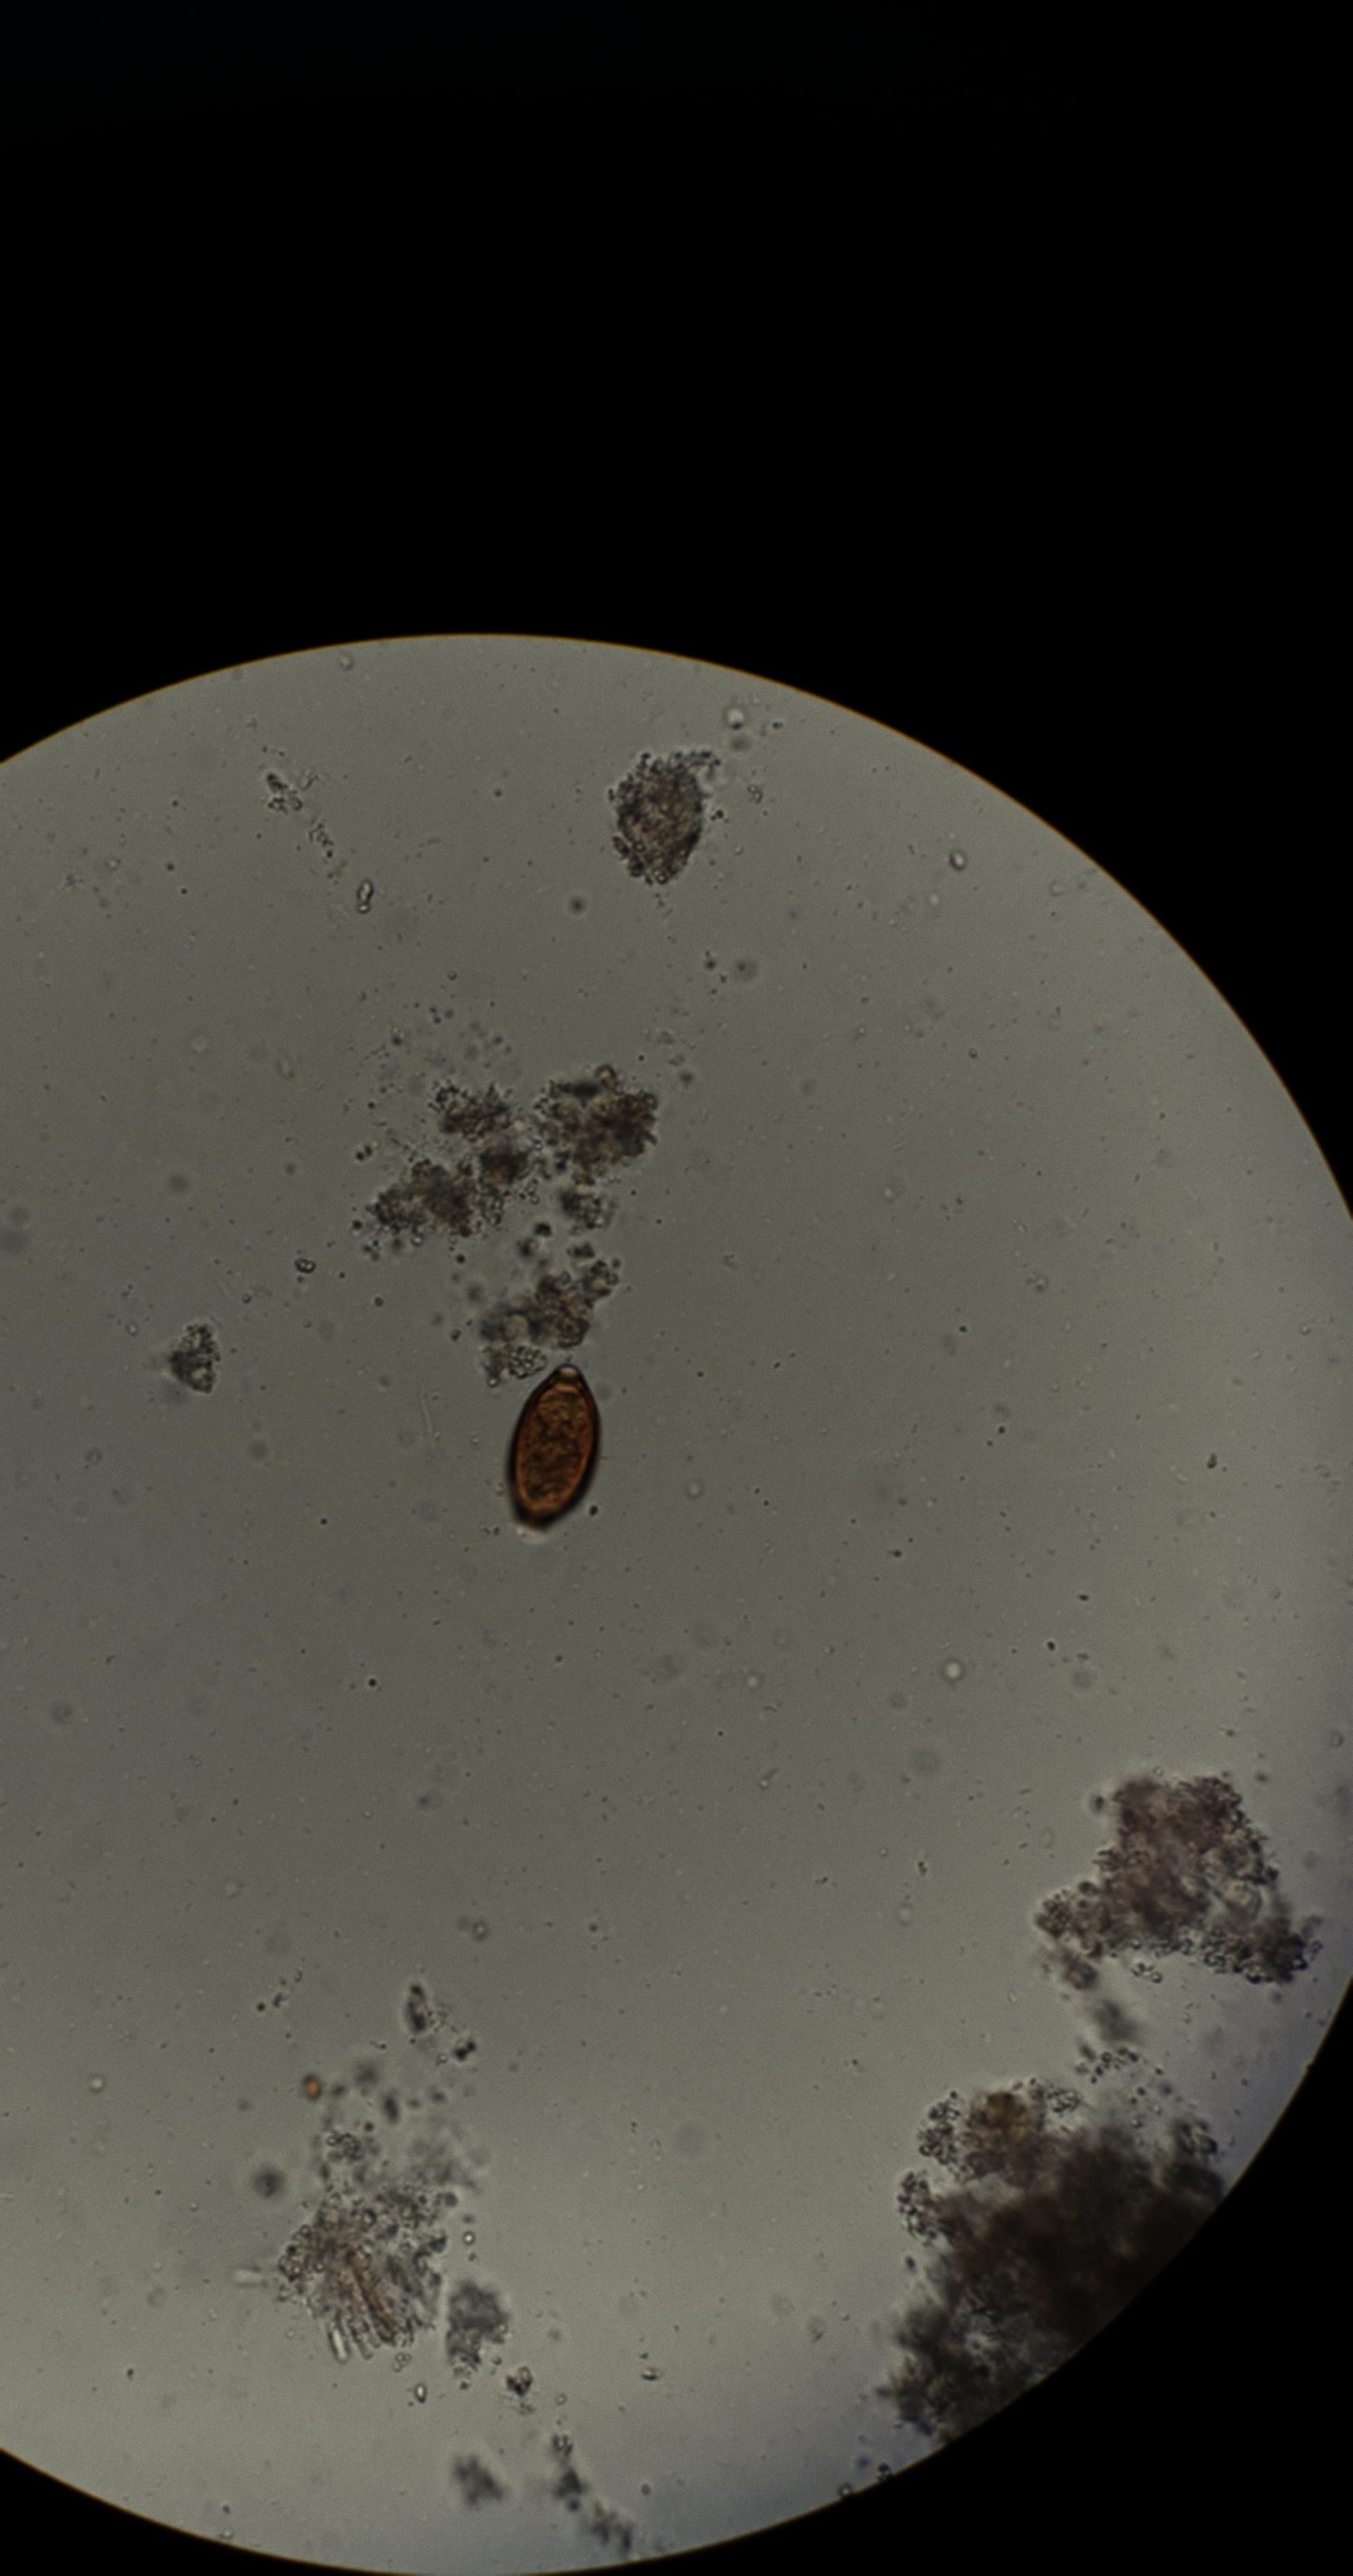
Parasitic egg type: Trichuris trichiura